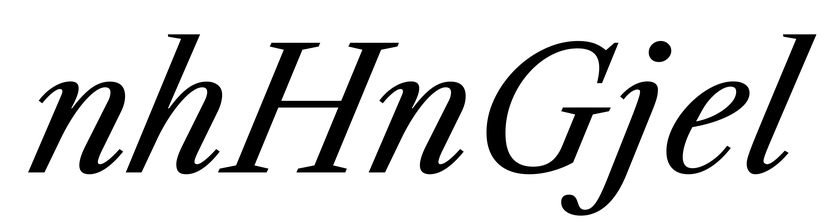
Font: LibreCaslonText-Italic_Italic